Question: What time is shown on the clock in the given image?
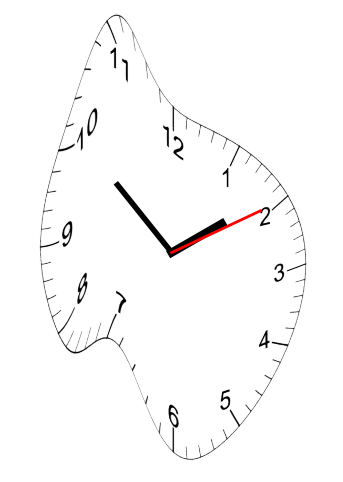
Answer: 01:51:10